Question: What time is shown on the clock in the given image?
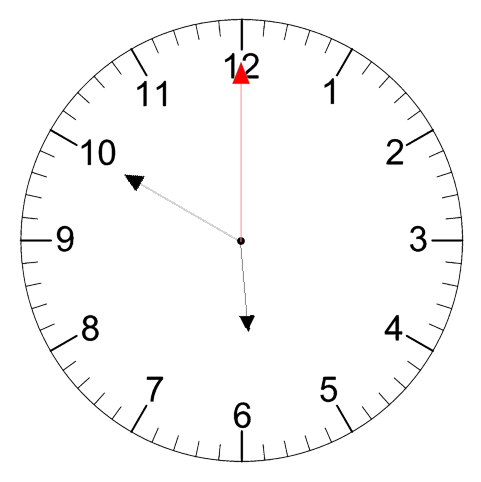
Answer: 05:50:00